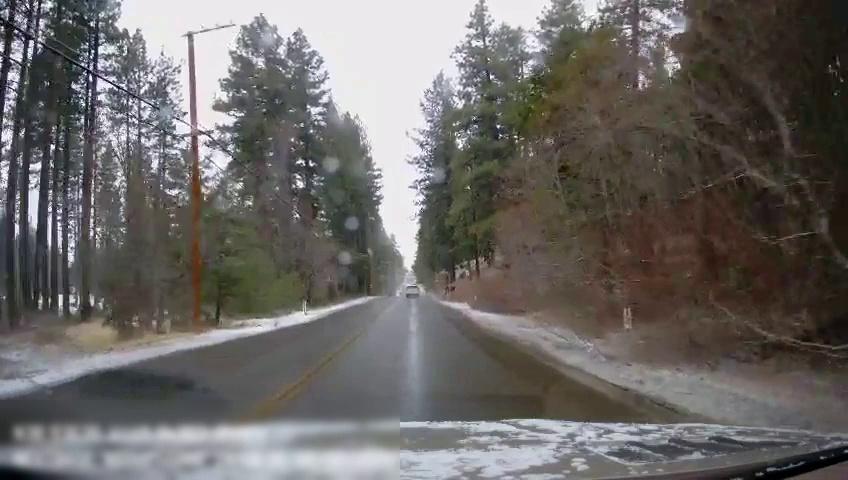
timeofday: Day
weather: Snowy
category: Vehicles | SUV
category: Drivable Space